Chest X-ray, PA view. Patient: 67 years old, sex M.
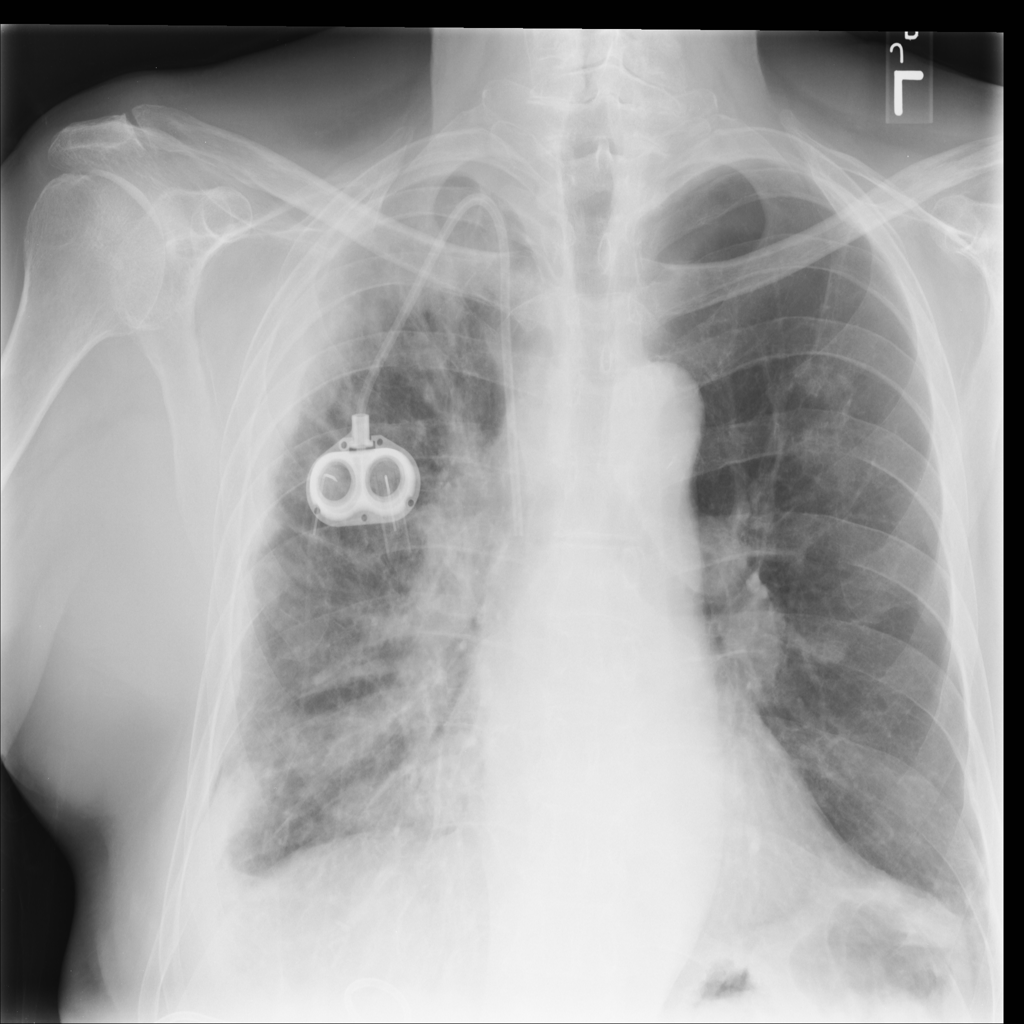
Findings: Mass, Pleural_Thickening